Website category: movie
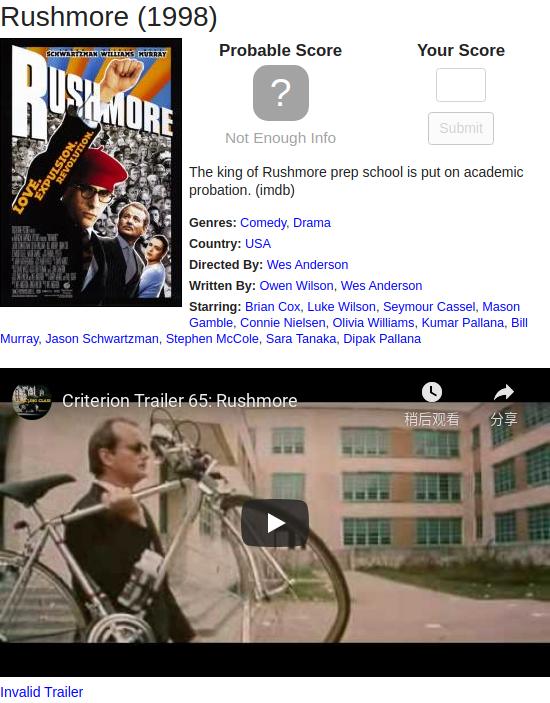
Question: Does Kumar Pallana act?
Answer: yes

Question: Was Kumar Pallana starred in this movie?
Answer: yes

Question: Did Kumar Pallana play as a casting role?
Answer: yes

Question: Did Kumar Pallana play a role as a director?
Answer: no

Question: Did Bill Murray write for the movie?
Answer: no

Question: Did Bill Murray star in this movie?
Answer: yes

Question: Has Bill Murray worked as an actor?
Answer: yes

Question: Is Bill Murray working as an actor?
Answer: yes

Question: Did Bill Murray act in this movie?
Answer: yes

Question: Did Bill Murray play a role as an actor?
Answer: yes

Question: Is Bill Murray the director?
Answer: no

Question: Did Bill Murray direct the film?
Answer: no

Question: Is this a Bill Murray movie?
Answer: no

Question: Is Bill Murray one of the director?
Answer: no

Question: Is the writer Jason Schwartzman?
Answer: no

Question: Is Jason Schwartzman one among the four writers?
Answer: no

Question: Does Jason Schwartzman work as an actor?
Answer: yes

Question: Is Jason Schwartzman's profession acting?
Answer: yes

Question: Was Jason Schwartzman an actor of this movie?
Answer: yes

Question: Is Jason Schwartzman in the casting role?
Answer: yes

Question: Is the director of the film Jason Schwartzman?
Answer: no

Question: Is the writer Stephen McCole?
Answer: no

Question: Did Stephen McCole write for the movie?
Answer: no

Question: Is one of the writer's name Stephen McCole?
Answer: no

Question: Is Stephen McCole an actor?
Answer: yes

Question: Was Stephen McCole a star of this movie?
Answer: yes

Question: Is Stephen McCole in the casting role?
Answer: yes

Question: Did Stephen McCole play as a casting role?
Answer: yes

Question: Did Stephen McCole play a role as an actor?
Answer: yes

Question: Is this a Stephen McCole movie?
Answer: no

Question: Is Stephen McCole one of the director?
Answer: no

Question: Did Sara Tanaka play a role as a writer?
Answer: no

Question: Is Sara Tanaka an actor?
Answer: yes

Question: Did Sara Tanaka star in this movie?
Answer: yes

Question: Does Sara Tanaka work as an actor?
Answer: yes

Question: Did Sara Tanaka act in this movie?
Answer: yes

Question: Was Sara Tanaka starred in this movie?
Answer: yes

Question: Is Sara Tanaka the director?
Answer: no

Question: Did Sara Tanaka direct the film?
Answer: no

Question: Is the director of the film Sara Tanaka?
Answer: no

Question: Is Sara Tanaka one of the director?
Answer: no

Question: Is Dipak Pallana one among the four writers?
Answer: no

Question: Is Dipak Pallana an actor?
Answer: yes

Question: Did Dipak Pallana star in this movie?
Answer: yes

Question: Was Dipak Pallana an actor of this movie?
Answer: yes

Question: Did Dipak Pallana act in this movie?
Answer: yes

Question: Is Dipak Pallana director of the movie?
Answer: no